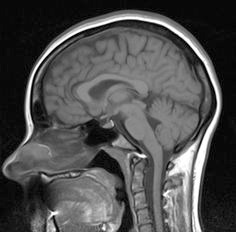
Label: notumor